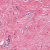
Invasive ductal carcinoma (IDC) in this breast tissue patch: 0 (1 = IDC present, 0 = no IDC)